Question: I'm trying to make a ViewModel that will be used with the home page View. The ViewModel has some properties like this:
'''
public class HomeViewModel
{
public IEnumerable<NewsItem> NewsItems { get; set; }
}
'''
In the Home Controller I'm creating an instance of HomeViewModel and then setting the properties of the HomeViewModel before sending it to the Home View like this:
'''
public ActionResult Index()
{
HomeViewModel homeVM = new HomeViewModel();
NewsReader newsReader = new NewsReader();
homeVM.NewsItems = newsReader.GetNewsItems();
return View(homeVM);
}
'''
And then in the View I'm trying to do this:
'''
@foreach(var item in Model.NewsItems)
{
@Html.Display(m => m.Title)
}
'''
However I'm getting:
'''
ViewModels.HomeViewModel does not contain a definition for NewsItems
'''
Where am I going wrong and how do I fix it?

'''
using System;
using System.Collections.Generic;
using System.Linq;
using System.Web;
using System.Web.Mvc;
using Site.Services.News;
using Site.Models;
using Site.ViewModels;
using Site.DAL;
using Site.Services.Products;
namespace Site.Controllers
{
public class HomeController : Controller
{
private DashboardContext db = new DashboardContext();
public ActionResult Index()
{
HomeViewModel homeVM = new HomeViewModel();
NewsReader newsReader = new NewsReader();
homeVM.NewsItems = newsReader.GetNewsItems();
//NewsReader newsReader = new NewsReader();
//var newsItems = newsReader.GetNewsItems();
return View(homeVM);
}
'''
Heres the view:
'''
@model IEnumerable<Site.ViewModels.HomeViewModel>
@{
ViewBag.Title = "Home";
}
<div class="jumbotron">
<p class="lead">Overview</p>
</div>
<div class="row">
<div class="col-md-4">
<h2>Customers</h2>
</div>
<div class="col-md-4">
<h2>Sales</h2>
<p>@Html.ActionLink("View "", "Index", "SalesRecords", null, new { @class = "btn btn-primary" })</p>
</div>
<div class="col-md-4">
<h2>News</h2>
@foreach(var item in Model.NewsItems)
{
@Html.Display(item.Title)
}
<p>@Html.ActionLink("Read "", "Index", "News", null, new { @class = "btn btn-primary" })</p>
</div>
</div>
'''
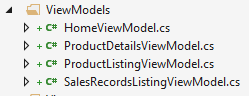
Answer: The error seems to suggest that the view is pointing to a different 'HomeViewModel' type, that I assume doesn't have the 'NewsItems' Property.
The view's '@Model' declaration seems to be pointing at nested class: 'ViewModels.HomeViewModel'
But the 'HomeViewModel' object that you are using in the controller is not a nested type.
As per your update, I can see that your view is indeed pointing to a different type; 'IEnumerable<HomeViewModel>' rather than 'HomeViewModel'.